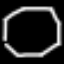
Label: octagon